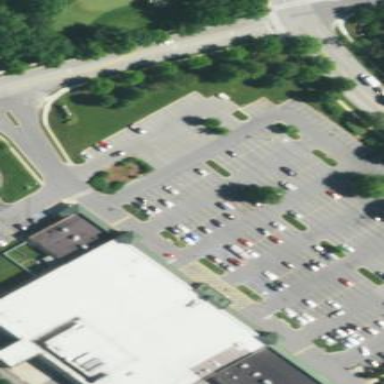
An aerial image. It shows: Supermarket located in building.